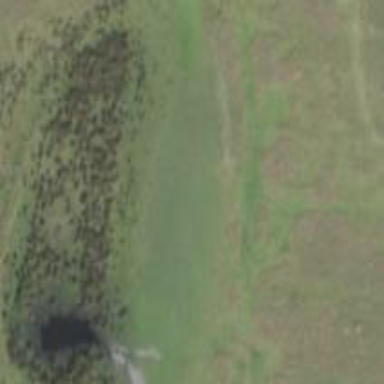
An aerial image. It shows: Marsh wetland.